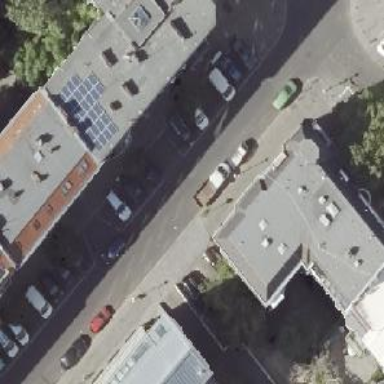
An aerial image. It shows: Perpendicular parking lane.